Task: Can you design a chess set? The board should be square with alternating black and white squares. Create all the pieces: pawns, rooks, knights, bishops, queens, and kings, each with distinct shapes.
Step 3320:
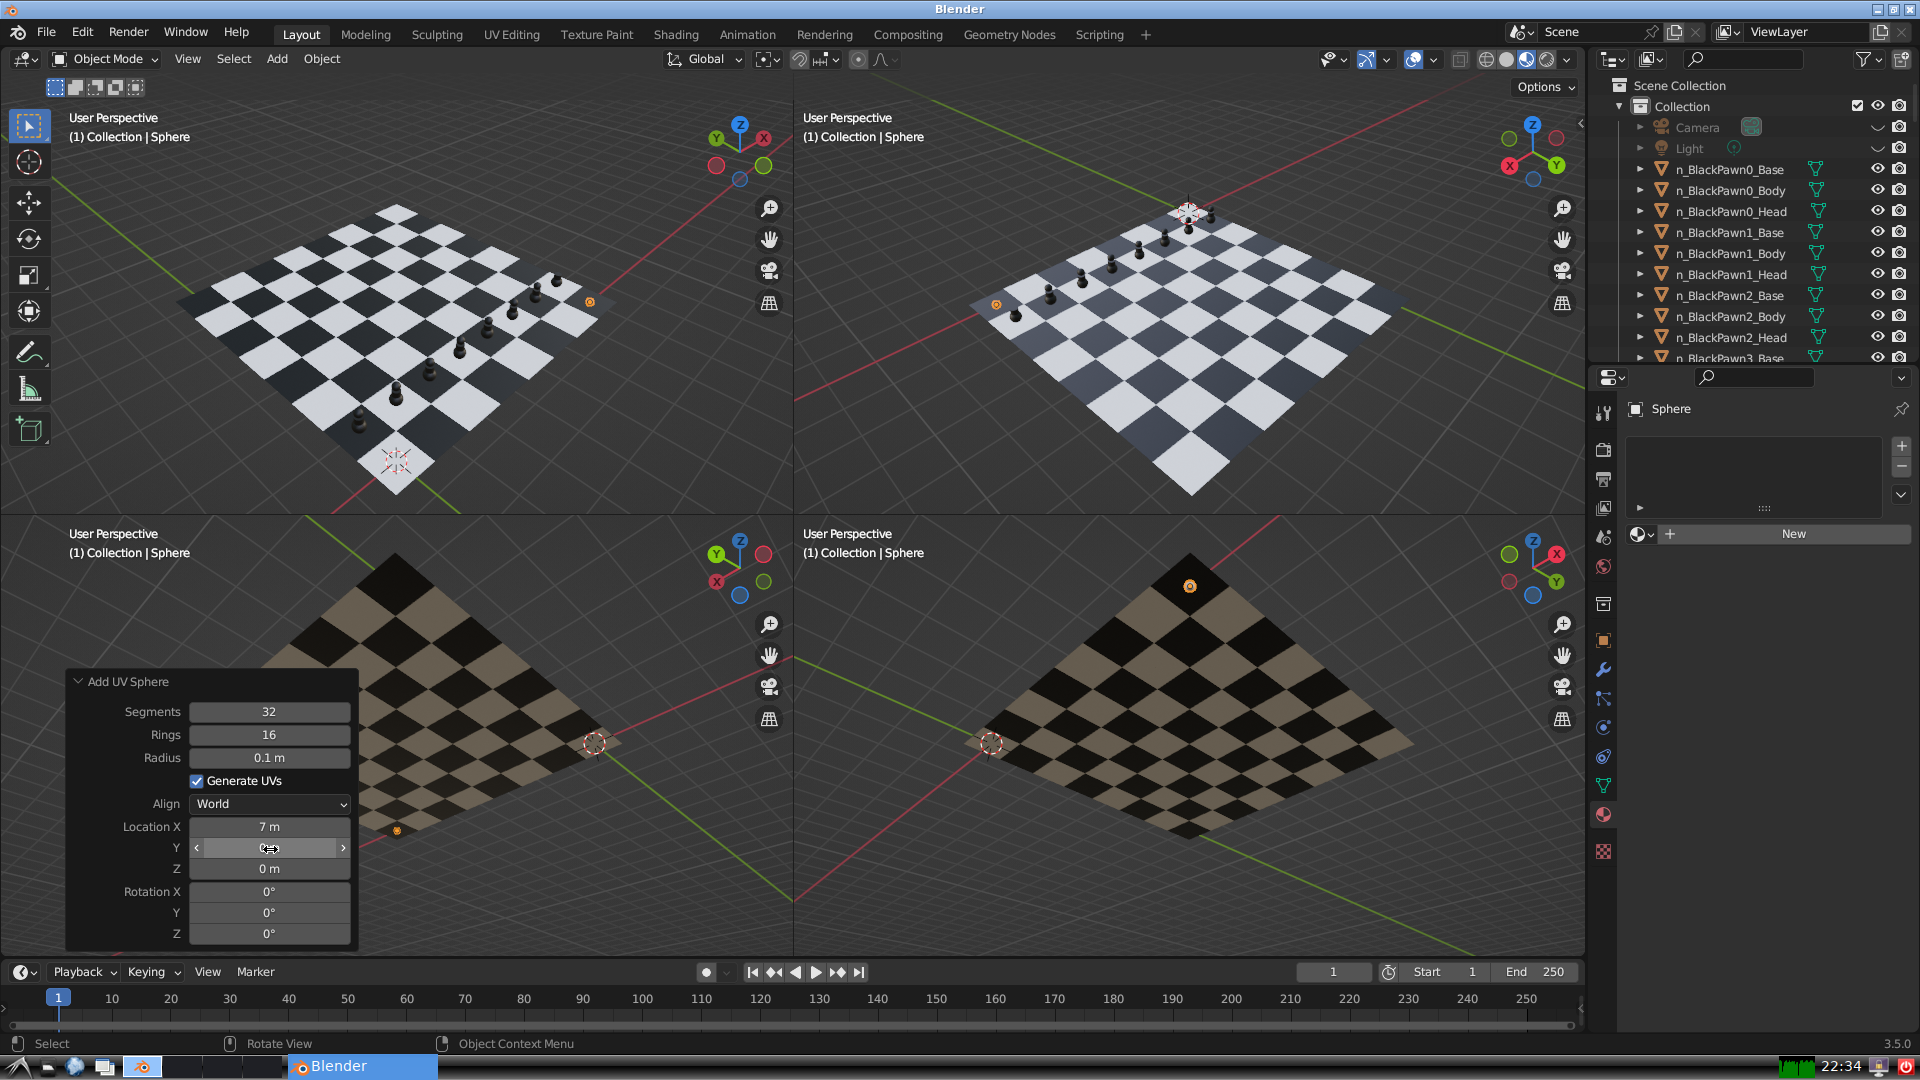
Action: click: no